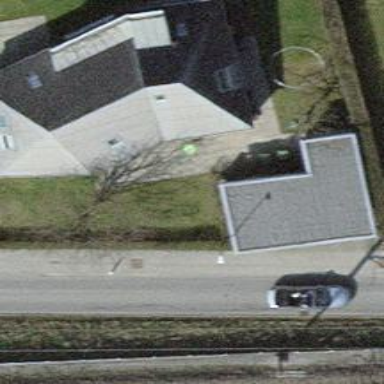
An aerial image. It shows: Group of garages.